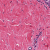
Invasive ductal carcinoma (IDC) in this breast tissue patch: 0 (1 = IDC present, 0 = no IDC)